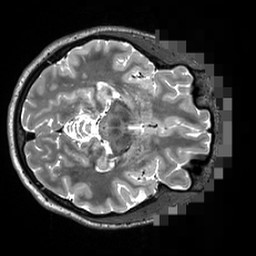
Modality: T2w
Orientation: axial
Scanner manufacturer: siemens
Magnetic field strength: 3 T
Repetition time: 3.2 s
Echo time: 0.564 s